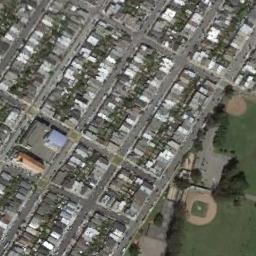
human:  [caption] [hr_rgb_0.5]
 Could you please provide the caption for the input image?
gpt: A baseball diamond is next to many buildings .

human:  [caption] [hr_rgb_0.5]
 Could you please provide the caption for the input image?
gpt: There is a baseball diamond in the right corner of many houses with good order .

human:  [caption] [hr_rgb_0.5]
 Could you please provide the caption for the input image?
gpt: A baseball diamond on the lawn with some trees and the residential area beside .

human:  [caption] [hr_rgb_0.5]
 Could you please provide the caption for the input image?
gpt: There are neat rows of houses near the baseball field .

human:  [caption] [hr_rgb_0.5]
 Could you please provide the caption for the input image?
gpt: Many buildings are next to  the baseball diamond .